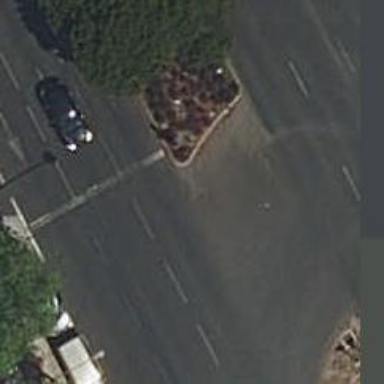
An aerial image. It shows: Road with traffic signals.